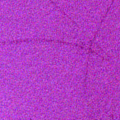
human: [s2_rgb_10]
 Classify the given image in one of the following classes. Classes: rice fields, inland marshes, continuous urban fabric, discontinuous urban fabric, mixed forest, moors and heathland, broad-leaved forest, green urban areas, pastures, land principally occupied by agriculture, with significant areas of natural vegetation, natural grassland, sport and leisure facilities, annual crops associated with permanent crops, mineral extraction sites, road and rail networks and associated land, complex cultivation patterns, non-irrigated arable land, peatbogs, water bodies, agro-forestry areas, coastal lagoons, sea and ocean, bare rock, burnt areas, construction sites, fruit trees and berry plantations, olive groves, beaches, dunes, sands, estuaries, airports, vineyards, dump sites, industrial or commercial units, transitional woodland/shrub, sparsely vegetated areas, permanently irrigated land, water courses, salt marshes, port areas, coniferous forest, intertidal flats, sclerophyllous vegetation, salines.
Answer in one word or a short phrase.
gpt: sea and ocean